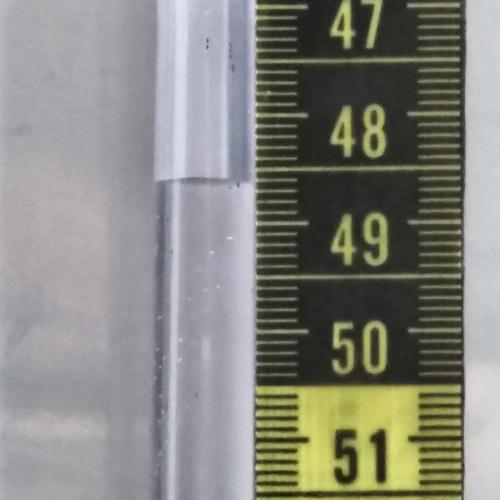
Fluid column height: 48.6 cm